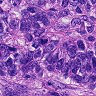
Metastatic tissue present: yes